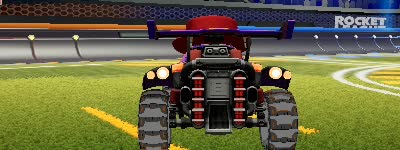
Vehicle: octane